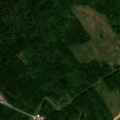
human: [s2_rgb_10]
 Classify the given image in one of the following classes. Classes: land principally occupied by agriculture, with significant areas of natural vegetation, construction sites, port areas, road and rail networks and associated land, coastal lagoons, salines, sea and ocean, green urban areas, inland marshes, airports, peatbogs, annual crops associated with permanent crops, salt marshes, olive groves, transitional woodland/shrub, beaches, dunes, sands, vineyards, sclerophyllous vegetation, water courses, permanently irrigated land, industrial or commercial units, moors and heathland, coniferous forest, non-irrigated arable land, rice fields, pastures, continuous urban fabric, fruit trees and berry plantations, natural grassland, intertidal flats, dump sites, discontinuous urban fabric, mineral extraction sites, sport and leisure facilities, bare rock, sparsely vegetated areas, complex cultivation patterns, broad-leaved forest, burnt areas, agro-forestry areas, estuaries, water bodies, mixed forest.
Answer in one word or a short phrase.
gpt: industrial or commercial units, non-irrigated arable land, broad-leaved forest, coniferous forest, mixed forest, transitional woodland/shrub